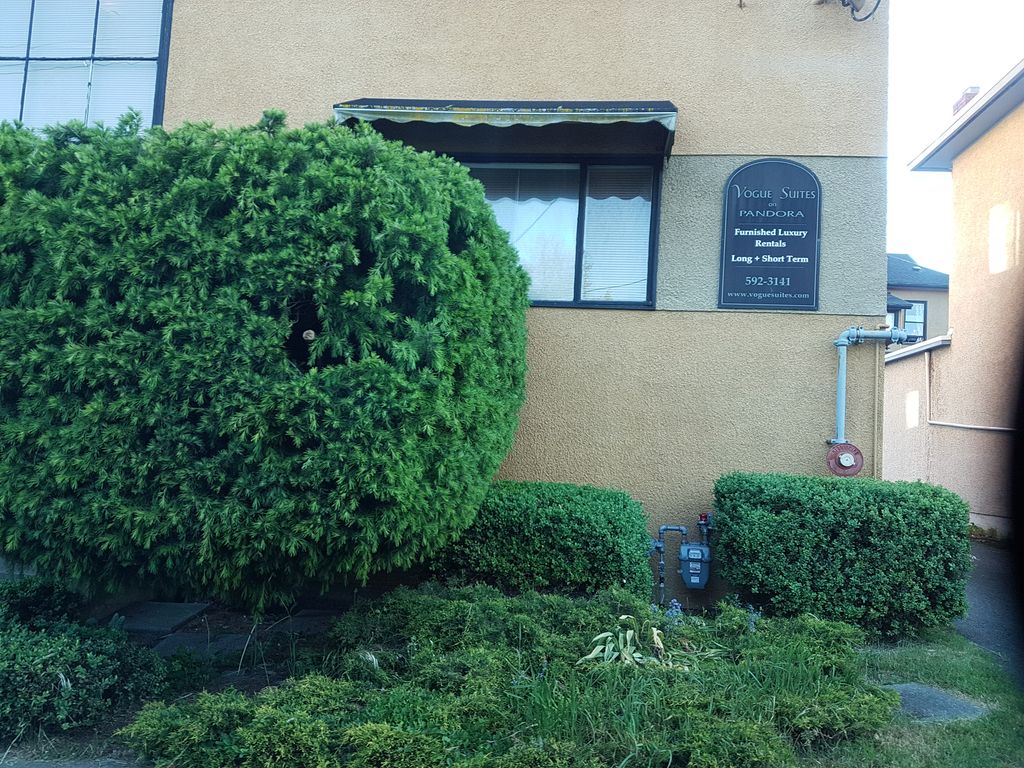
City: victoria